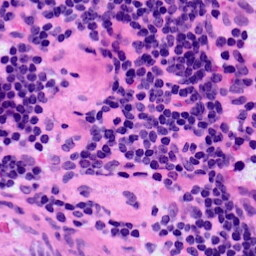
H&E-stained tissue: LymphNode